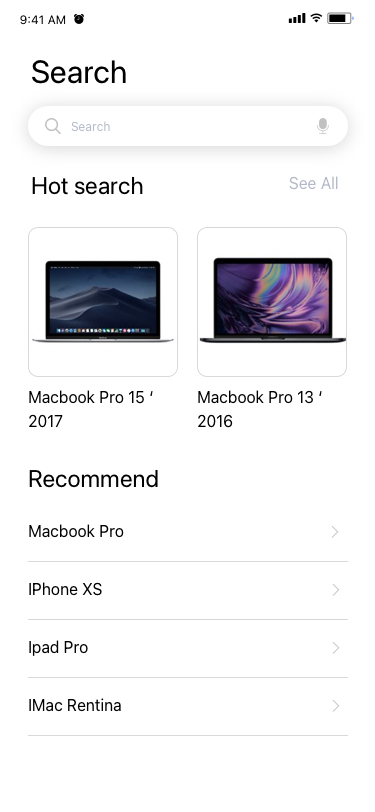
Text in this UI design:
Search
Hot search
See All
Recommend
Search
Macbook Pro 15 ‘
2017
Macbook Pro 13 ‘
2016
Macbook Pro
IPhone XS
Ipad Pro
IMac Rentina
9:41 AM